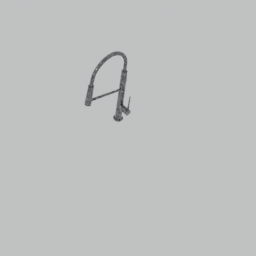
Label: appliances